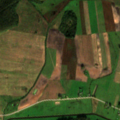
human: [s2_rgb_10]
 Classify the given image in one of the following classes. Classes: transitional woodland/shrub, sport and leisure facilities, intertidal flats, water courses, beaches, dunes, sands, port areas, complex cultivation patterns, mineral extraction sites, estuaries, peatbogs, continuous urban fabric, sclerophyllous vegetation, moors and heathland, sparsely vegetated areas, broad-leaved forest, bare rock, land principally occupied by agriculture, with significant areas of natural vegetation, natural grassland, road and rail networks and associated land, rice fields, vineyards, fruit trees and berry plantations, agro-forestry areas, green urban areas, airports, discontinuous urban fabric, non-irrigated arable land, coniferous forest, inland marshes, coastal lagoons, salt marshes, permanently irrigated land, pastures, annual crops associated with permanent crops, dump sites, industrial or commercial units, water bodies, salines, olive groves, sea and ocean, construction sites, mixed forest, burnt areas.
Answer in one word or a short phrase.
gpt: non-irrigated arable land, pastures, complex cultivation patterns, mixed forest